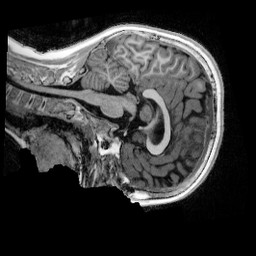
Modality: UNIT1_denoised
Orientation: sagittal
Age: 9
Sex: male
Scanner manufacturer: siemens
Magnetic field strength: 3 T
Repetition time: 4 s
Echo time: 0.00303 s